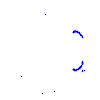
Particle: proton